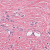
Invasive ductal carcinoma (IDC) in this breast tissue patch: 1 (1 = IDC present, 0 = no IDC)